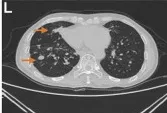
Image evaluation in November 2022: dissociated response.
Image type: radiology (ct)